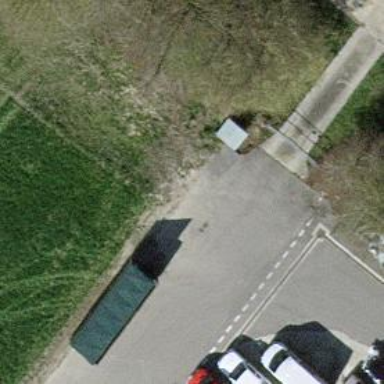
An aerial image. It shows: Gate.